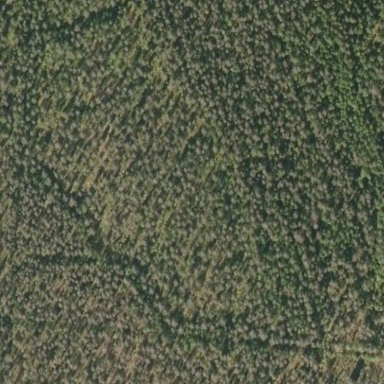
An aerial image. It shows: Woodland consisting mainly of needle-leaved trees.